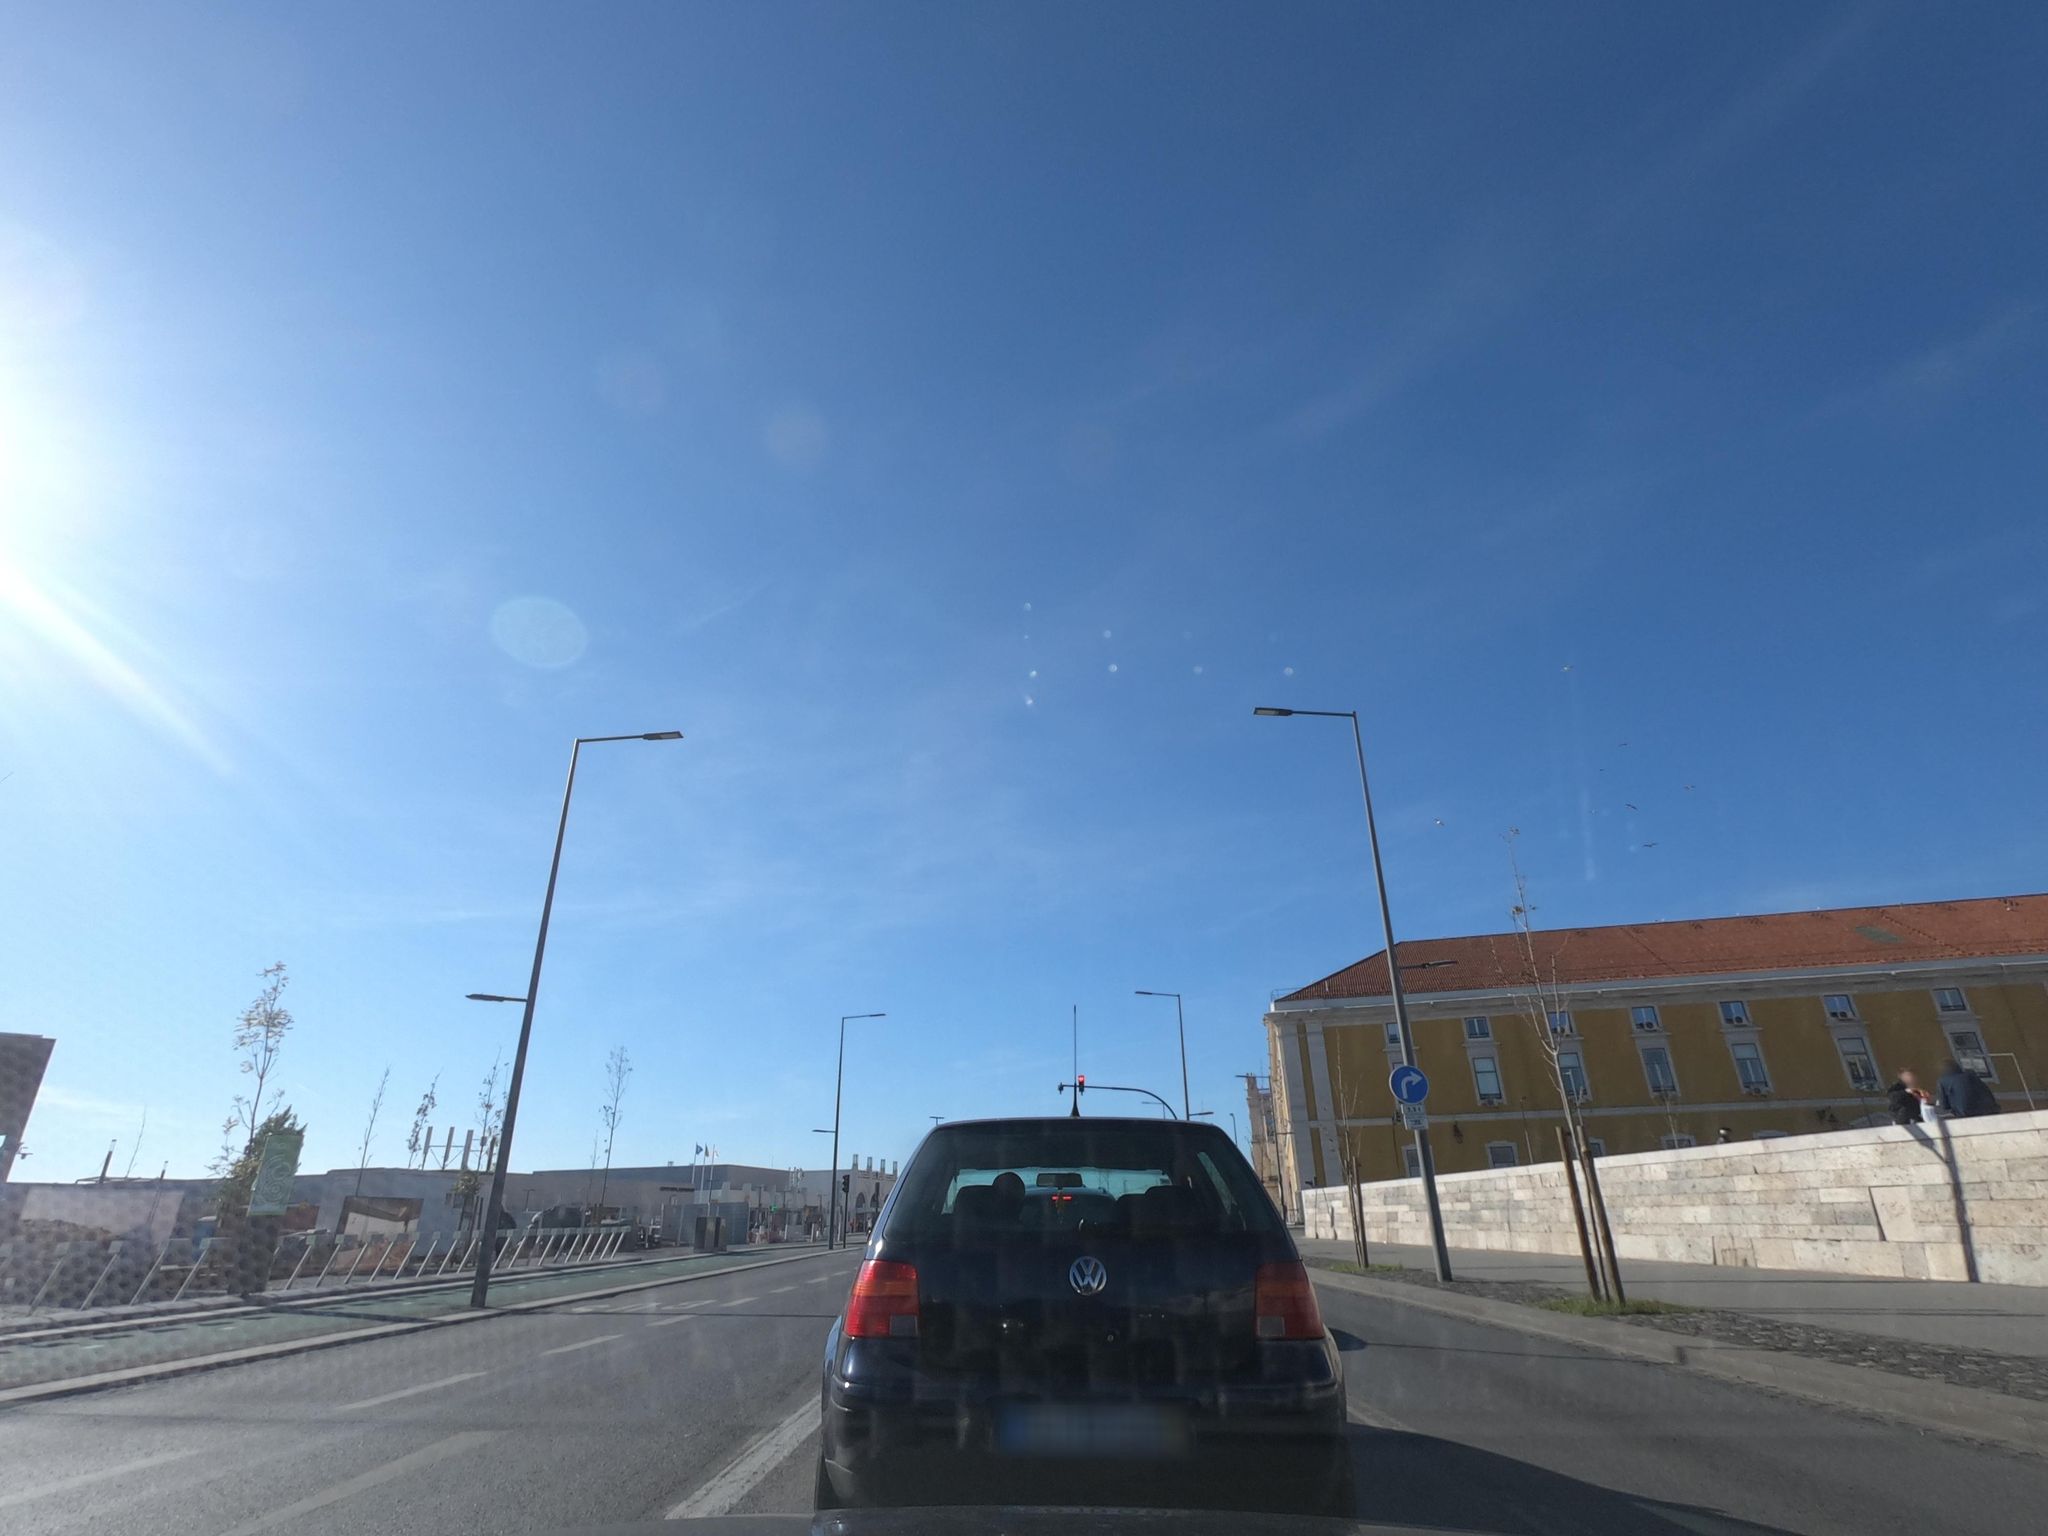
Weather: snowy
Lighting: day
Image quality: good
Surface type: driving surface
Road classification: primary
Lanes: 4
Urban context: urban centre
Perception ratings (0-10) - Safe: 3.72, Lively: 3.4, Beautiful: 4.55, Boring: 7.57, Depressing: 8.44, Wealthy: 6.49